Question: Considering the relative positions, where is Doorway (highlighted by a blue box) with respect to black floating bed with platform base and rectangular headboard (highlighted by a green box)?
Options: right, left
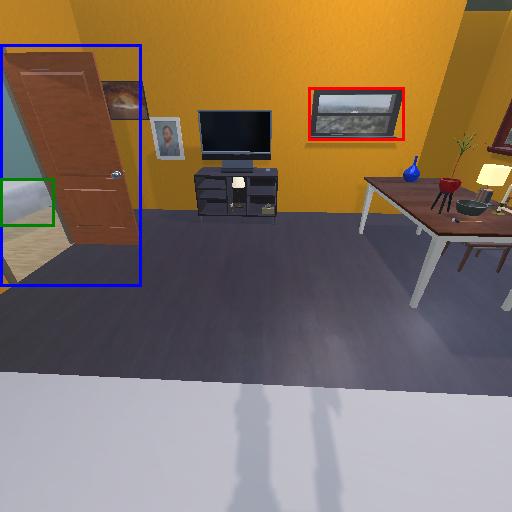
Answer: right